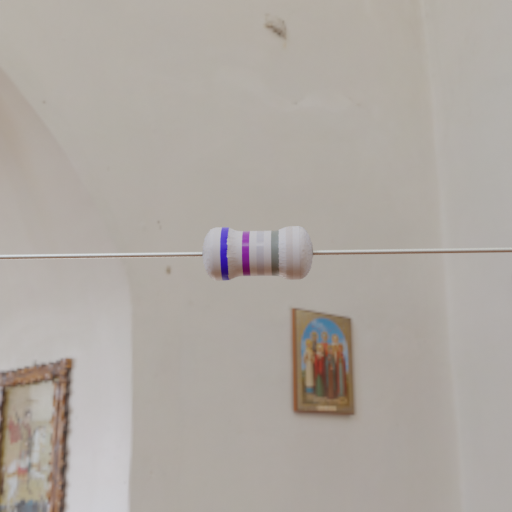
Resistor colour bands (in order): blue, violet, silver, gray, silver